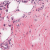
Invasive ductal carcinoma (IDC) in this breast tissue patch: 0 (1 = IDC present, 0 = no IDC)